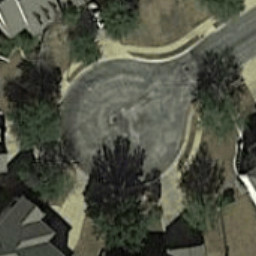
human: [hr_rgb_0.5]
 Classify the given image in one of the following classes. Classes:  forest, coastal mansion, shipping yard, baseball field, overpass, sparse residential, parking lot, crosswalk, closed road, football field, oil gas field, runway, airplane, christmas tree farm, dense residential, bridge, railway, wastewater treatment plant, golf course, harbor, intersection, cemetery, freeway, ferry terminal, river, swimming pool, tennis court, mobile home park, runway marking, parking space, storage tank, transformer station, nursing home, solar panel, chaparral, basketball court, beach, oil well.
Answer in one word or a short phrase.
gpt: closed road